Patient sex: F
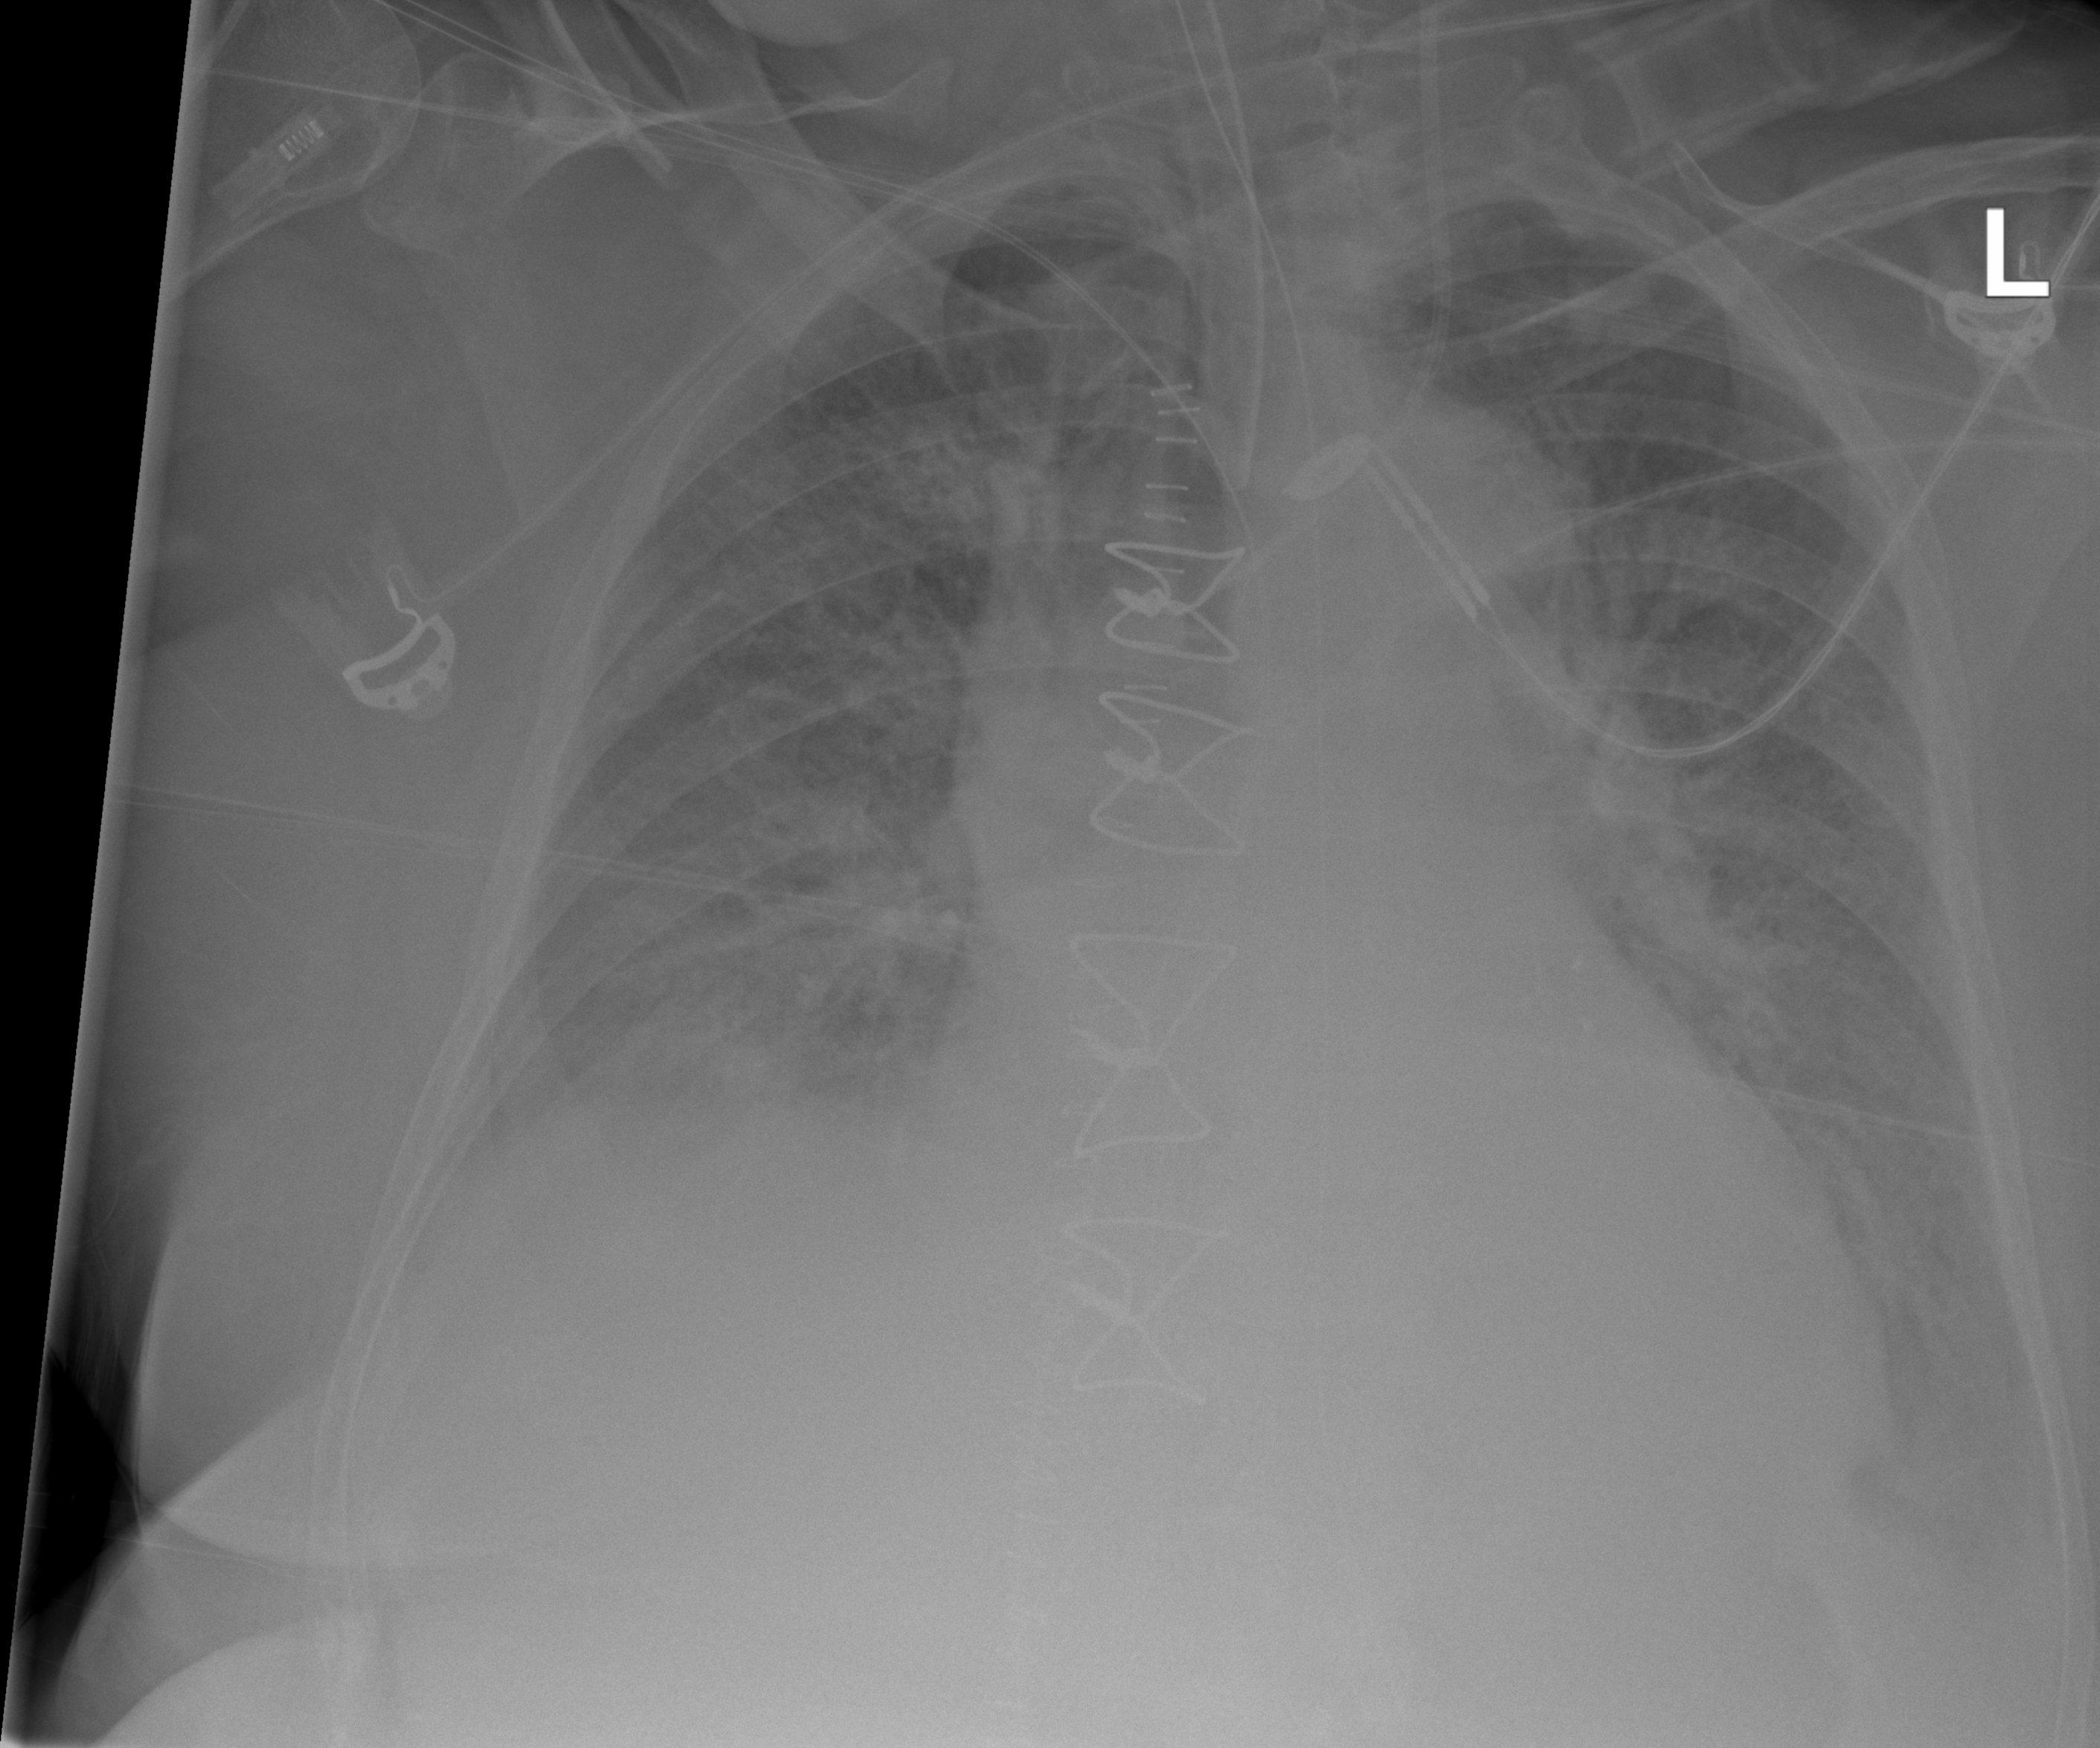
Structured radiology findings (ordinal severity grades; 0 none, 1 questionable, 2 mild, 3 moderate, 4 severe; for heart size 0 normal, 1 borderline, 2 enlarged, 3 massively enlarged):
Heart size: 2
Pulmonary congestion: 3
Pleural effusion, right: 2
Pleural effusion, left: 2
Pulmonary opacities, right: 3
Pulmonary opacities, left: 3
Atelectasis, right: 2
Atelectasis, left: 2